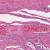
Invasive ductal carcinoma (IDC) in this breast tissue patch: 0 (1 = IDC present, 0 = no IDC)